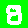
Digit: 8